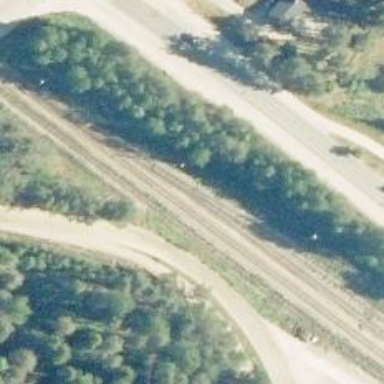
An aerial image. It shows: Wedge used for railway derailment.